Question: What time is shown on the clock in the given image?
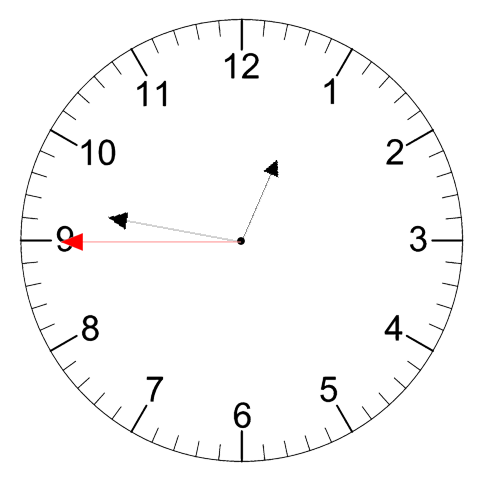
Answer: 12:46:45